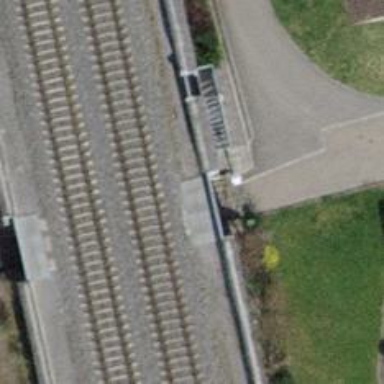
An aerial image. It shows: Tunnel footway.